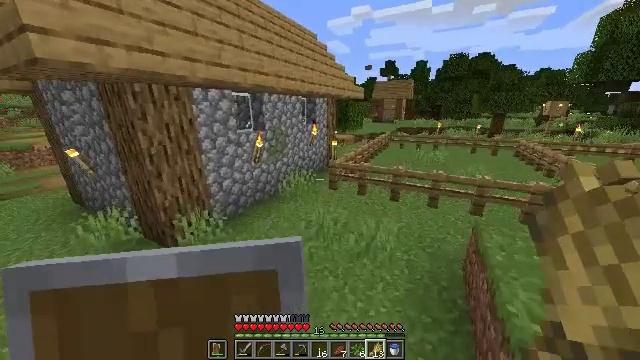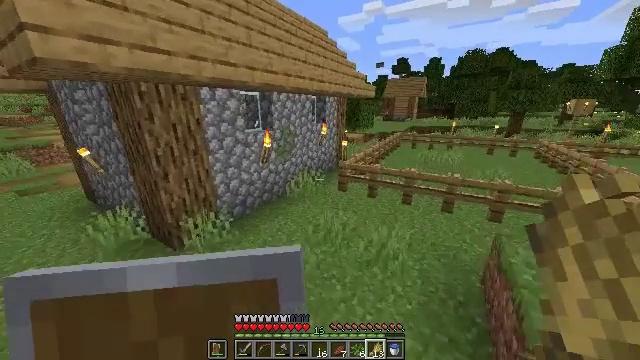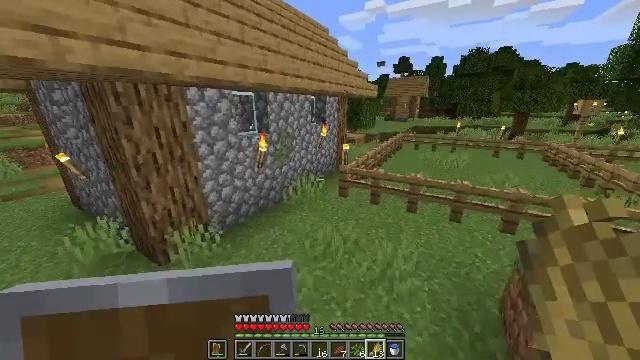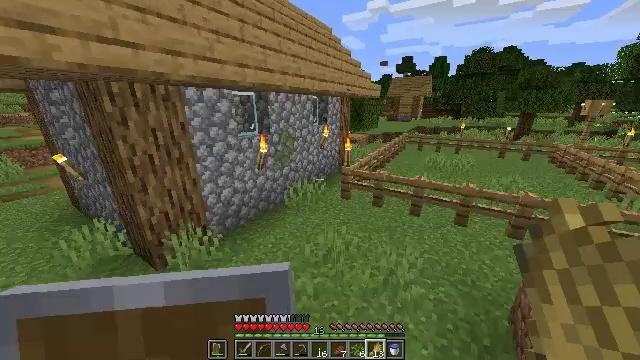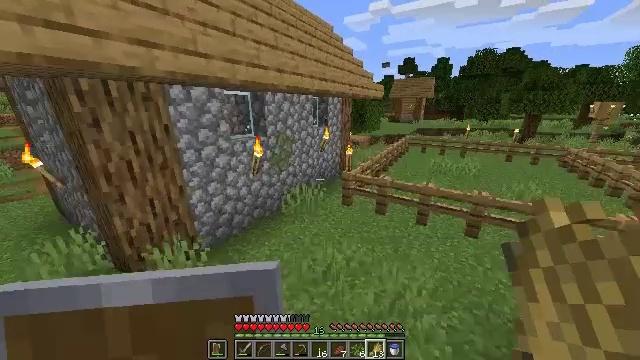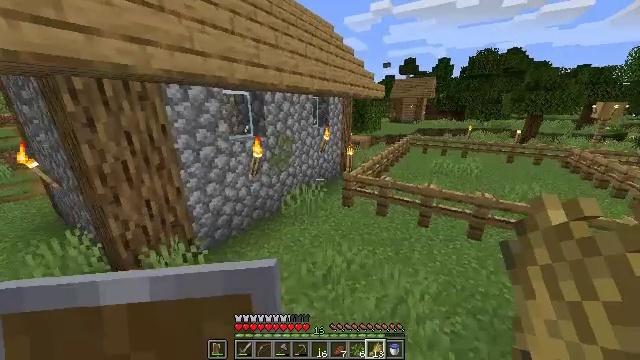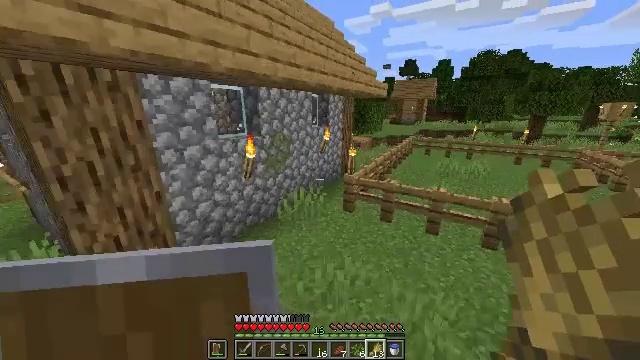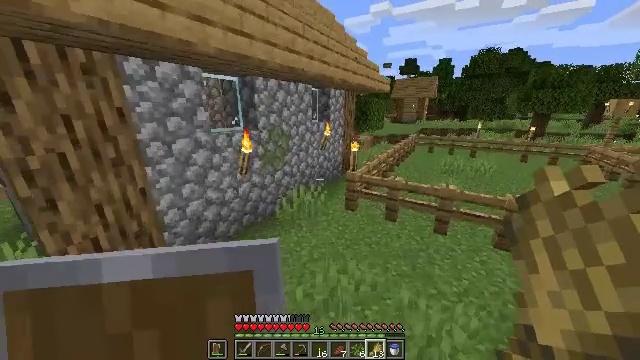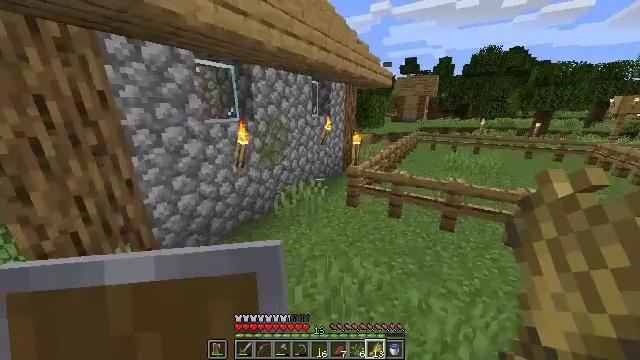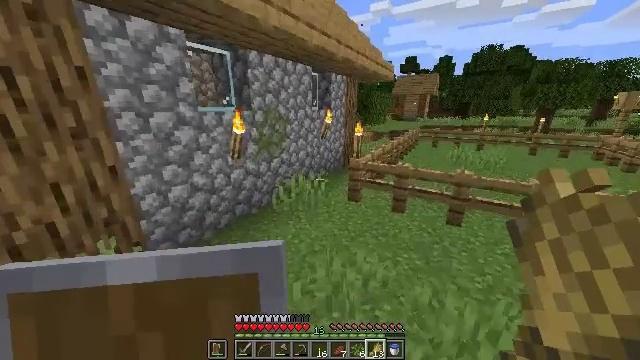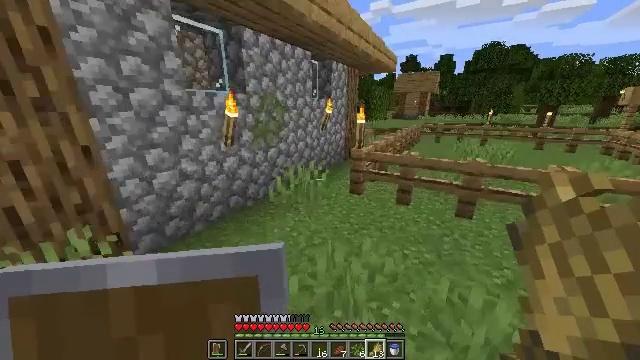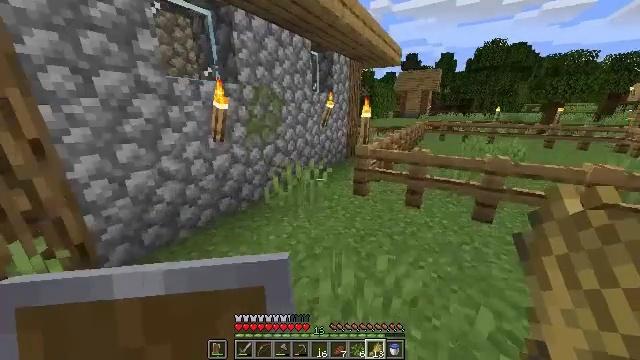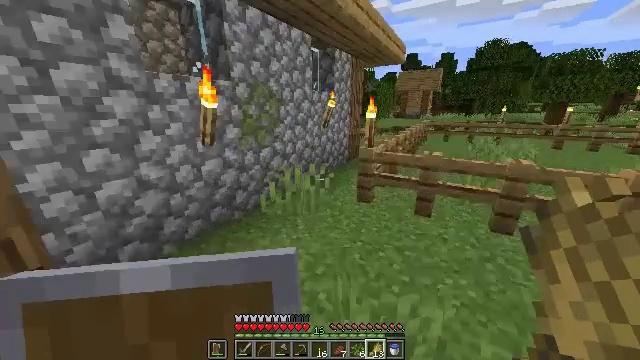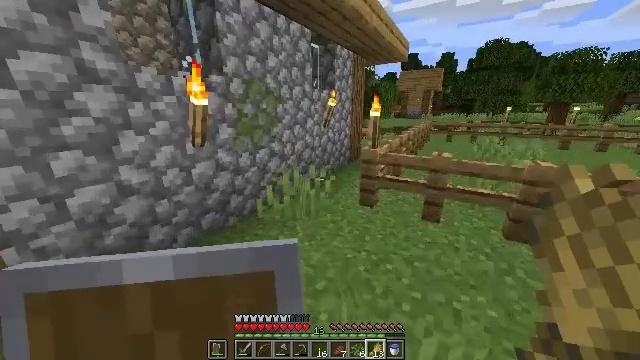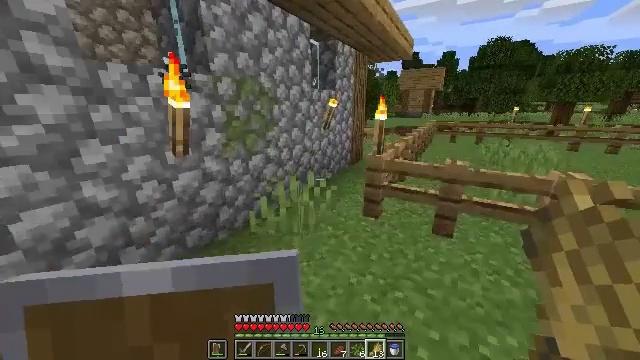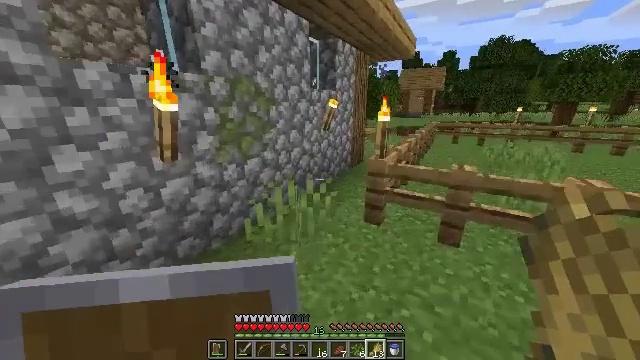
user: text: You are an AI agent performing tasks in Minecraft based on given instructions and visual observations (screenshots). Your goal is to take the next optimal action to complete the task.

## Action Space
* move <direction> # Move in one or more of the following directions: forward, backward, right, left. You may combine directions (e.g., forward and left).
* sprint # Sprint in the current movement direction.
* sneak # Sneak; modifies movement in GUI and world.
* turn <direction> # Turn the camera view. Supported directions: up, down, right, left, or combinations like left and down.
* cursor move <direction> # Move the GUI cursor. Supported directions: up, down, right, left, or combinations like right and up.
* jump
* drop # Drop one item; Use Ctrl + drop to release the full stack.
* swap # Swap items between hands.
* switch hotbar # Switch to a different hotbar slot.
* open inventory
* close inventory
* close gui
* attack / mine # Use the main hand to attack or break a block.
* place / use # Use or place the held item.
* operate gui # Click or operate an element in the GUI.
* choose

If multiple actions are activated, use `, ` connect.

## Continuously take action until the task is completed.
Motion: motion action
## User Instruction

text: Gather sugar cane for crafting.
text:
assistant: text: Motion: move forward, turn left
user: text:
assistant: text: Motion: move forward
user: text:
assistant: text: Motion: move forward
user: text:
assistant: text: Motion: move forward
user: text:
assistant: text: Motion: move forward
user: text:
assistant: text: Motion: move forward
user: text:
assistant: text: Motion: move forward
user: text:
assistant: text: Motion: move forward
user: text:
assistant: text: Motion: move forward
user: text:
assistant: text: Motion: move forward
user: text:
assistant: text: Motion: move forward
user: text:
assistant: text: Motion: move forward
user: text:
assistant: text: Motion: move forward
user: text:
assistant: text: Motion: move forward
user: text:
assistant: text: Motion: move forward
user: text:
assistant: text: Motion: move forward
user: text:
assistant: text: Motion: move forward
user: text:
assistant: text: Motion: move forward
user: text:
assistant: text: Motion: move forward
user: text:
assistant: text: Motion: move forward
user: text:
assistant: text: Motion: move forward and move left
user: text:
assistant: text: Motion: move forward and move left, turn right
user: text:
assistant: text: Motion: move forward and move left, turn right and up
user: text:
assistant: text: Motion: move forward, turn right
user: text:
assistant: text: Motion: move forward, turn right
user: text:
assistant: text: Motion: move forward, turn right
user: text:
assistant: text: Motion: move forward, turn right
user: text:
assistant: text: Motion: move forward, turn right
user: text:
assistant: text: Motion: move forward, turn right
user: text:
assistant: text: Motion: move forward, turn right